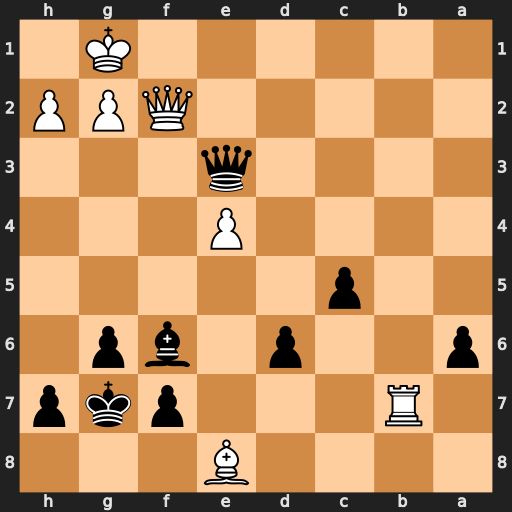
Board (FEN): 4B3/1R3pkp/p2p1bp1/2p5/4P3/4q3/5QPP/6K1
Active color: b
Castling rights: -
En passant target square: -
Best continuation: Qc1+ Qf1 Bd4+ Kh1 Qxf1#